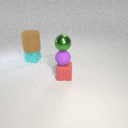
small red rubber cube to the right of small cyan rubber cube